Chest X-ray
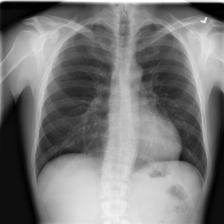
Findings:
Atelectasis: negative
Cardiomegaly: negative
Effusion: negative
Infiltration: positive
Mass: negative
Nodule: negative
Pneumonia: negative
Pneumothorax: negative
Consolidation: negative
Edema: negative
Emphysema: negative
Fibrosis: negative
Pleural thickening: negative
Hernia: negative